Question: Suppose I have a matrix like below :
'''
EMPID Type Of employment
#1 10 "T"
#2 11 "P"
#3 20 "P"
#4 40 "T"
#5 50 "T"
#6 15 "P"
#7 19 "T"
'''
'''
EMPID Type Of employment
#2 11 "P"
#3 20 "P"
#6 15 "P"
'''
Can you people suggest me How to do it in vbscript? I know the syntax of VBA,but in VBScipt no idea how to format?
And after filtering If I use CountA on column#1 should I get the Row numbers as '3' or '7'?Too much confused I am here.
'''
objSheet2.Range("B1").AutoFilter 2, "Parent",,,False
'''
'objSheet2.Rows("1:1").Select.AutoFilter' but getting an error 'Unable to get the select property of the Range Class'
'objSheet2.Range("B1").AutoFilter 2, "Parent",,,True'
'objSheet2.AutoFilterMode = False'
once the rows are filtered,then how would I recognize the actuall row numers of the filtered data rows,when looping over them?
'''
For rowIndex=2 To objExcel1.Application.WorksheetFunction.CountA(ob1.Columns(1))
If objSheet2.Rows(rowIndex).Hidden Then
' do nothing - row is filtered out
Else
MsgBox(rowIndex)
End If
Next
'''
This way I got the Filtered rows actual row number. Please advice if any better idea you guys post:-)

Thanks
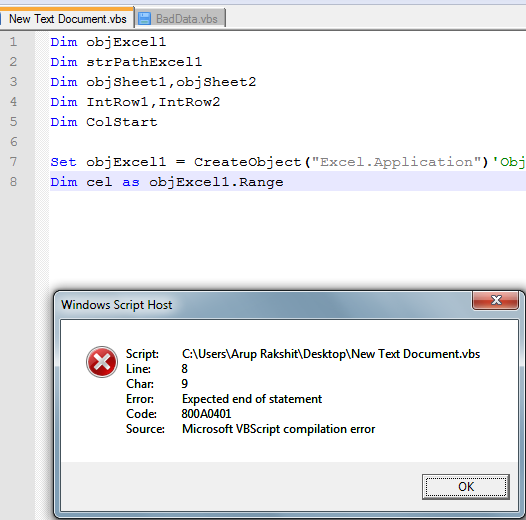
Answer: I think this will get you want you are after a little faster.
'''
objSheet2.Range("B1").AutoFilter 2, "Parent",,,True
Dim rngFilter as Range
Set rngFilter = objXL.Application.Intersect(objSheet2.UsedRange,objSheet2.UsedRange.Offset(1),objSheet2.Columns(1)).SpecialCells(xlCellTypeVisible)
msgbox "Filtered range has " & rngFilter.Rows.Count & " rows."
'do with the range as you wish.
Dim cel as objXL.Range 'or just leave this off
For each cel in rngFilter
msgbox cel.row
Next
objSheet2.AutoFilterMode = False
'''
In this way you are only selecting the visible cells after being filtered. You can then load that range into an array or loop through it as you see fit.